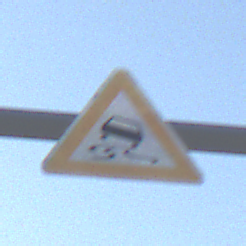
Verkehrszeichen: SchleuderOderRutschgefahr
Umgebung: Outdoor, Nature
Tageszeit: SunriseSunset
Wetter: Clear
Licht: Natural
Jahreszeit: NotSpecified
Kontrast: HighContrast